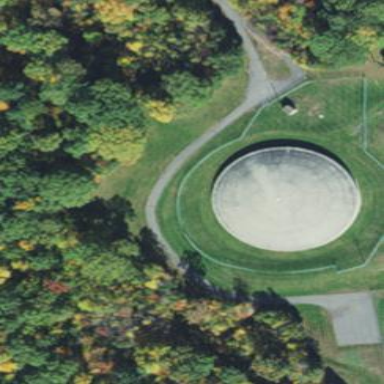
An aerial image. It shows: Covered man-made reservoir.